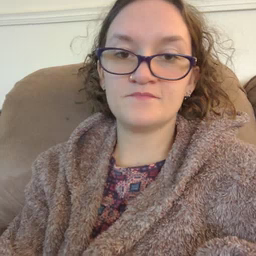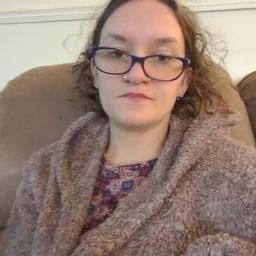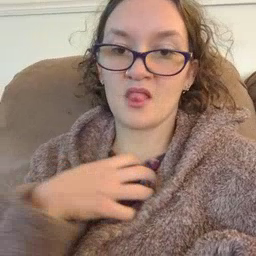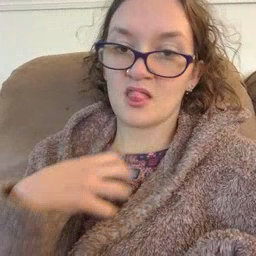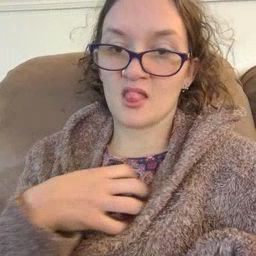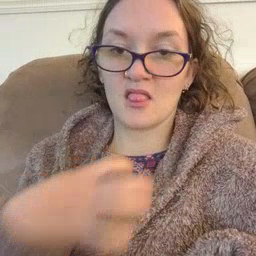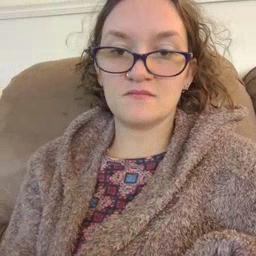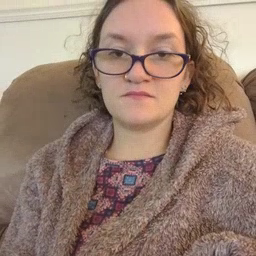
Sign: yucky